Question: I am able to connect to our MySQL database using Standard TCP/IP over SSH within MySQL Workbench. My question is what are the command line commands that make this possible? I'm trying to write a PHP program that can connect to a remote database through an SSH tunnel but all of the websites I've searched and read assume that the server I'm tunneling to is also the database server. (like this one: <URL>. This is different from my setup. My setup is basically client > server > database_server. If I could find out what the commands are being used in MySQL Workbench, I might be able to figure out how to code my app.
I have included a snapshot of the MySQL Workbench settings dialog that I've been successful working with:

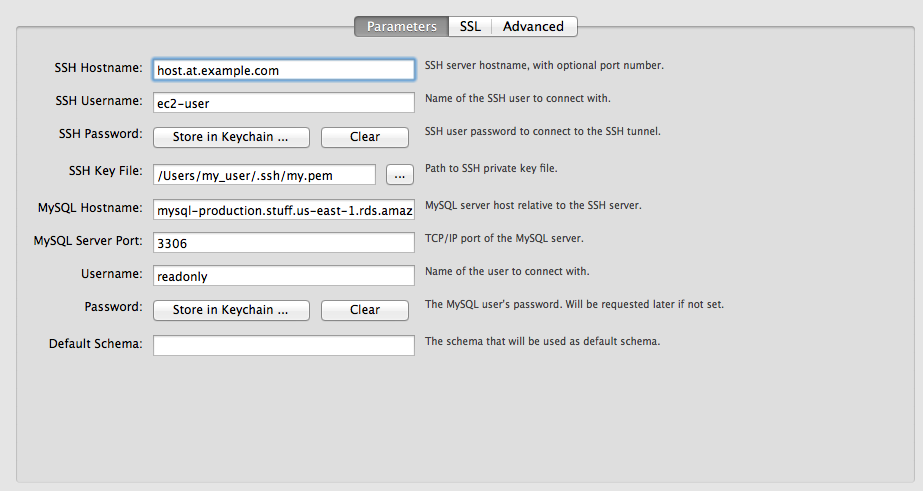
Answer: I found a page that described perfectly what I needed to do:
<URL>
So basically the syntax for me was:
ssh -L 3389:myserver-production.wervyvvr9asdf.us-east-1.rds.amazonaws.com:3306 ec2-user@256.256.256.256 -i ~/.ssh/mykeyfile.pem
The connect string was:
mysql -u myusername -P 3389 -h 127.0.0.1 mydbname -p
I used port 3389 because its the windows remote desktop port which I'll never use and it was already open, so no need to bug our network admins to mess with firewall settings. Also where the IP is 256.256.256.256, you'll want to substitute a valid IP here.